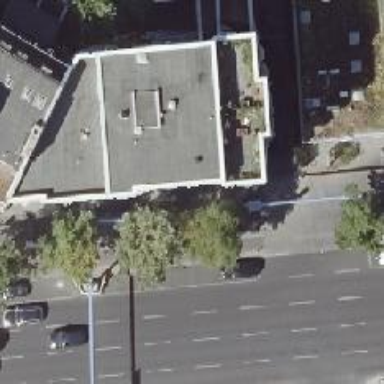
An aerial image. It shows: Part of building.